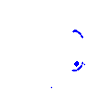
Particle: kaon